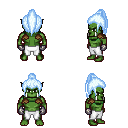
a pixel art fantasy rpg character, male body template, orc, green skin, leather shoulder armor, white pants, white cyan long topknot hairstyle, metal gloves, four views (front, back, left, right), 2x2 character sprite sheet, small pixel art, hard edges, no anti-aliasing